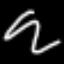
Label: squiggle